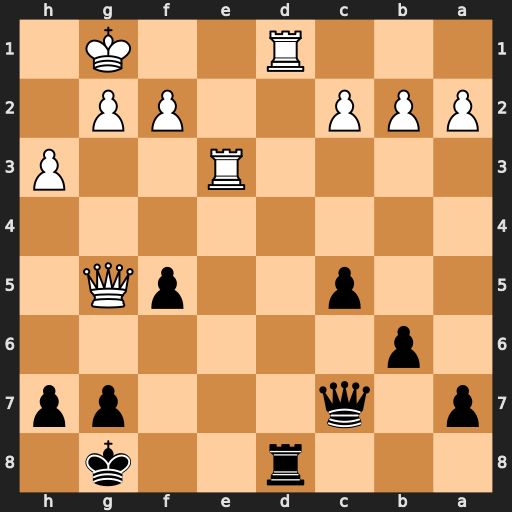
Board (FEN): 3r2k1/p1q3pp/1p6/2p2pQ1/8/4R2P/PPP2PP1/3R2K1
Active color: b
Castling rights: -
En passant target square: -
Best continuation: Rxd1+ Re1 Rxe1#